Question: Is this how to correctly communicate between two components that are scope siblings?
1. Ctrl1 emits event up to parent scope of both Ctrl1 and Ctrl2.
2. Parent scope listens for emitted event from Ctrl1, then broadcasts another event down to Ctrl2.
3. Ctrl2 listens for broadcasted event from parent scope.

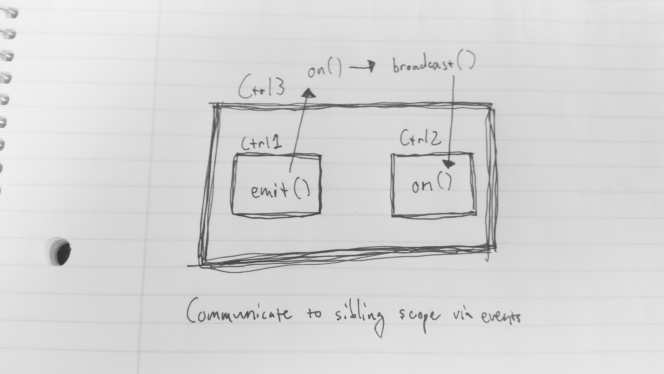
Answer: Yes, this is how I communicate between sibling scopes in Angular. Typically I think of Ctrl1 as emitting 'up' to all its descendant scopes and 'on' a parent scope listening to the event, the parent scope broadcasting 'down' to all children scopes. In this case, Ctrl2 should have something set up on 'on' to do something once it hears the event.
As a side note, I've done something similar where I've used the rootScope as a centralized event bus where it listens to different children scope's events and then performs some task or broadcasts down again. The children scopes would then be responsible for simply emitting up to the rootScope.